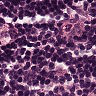
Metastatic tissue present: no